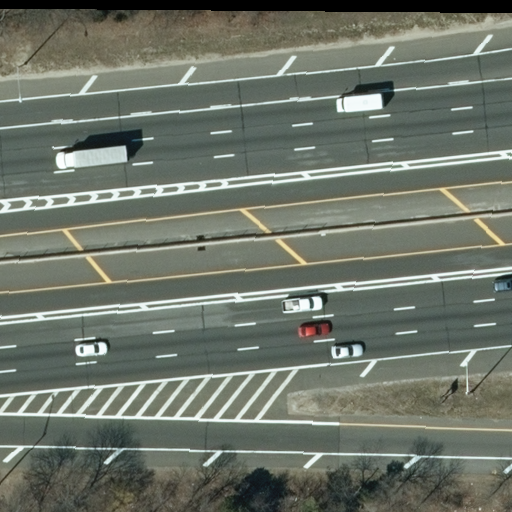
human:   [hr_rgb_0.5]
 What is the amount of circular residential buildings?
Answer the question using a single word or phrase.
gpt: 0

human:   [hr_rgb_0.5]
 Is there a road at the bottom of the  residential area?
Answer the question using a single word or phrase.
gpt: no

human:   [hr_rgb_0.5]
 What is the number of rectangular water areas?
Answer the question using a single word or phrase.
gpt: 0

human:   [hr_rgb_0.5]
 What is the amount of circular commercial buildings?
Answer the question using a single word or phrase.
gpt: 0

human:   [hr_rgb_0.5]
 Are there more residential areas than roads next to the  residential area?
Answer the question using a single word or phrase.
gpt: no

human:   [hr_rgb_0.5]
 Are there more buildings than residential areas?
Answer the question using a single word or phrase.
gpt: no

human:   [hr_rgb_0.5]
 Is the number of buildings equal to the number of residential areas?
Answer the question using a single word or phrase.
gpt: no

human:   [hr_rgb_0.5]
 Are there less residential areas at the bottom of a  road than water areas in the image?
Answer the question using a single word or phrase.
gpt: no

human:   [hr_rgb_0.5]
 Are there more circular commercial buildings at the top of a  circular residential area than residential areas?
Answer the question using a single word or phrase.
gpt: no

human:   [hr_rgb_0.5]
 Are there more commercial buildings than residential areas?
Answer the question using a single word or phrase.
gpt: no

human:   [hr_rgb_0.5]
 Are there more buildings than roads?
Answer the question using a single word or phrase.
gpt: no

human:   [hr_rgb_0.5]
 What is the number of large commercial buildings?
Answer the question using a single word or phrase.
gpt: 0

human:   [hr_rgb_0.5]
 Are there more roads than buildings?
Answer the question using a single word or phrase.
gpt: yes

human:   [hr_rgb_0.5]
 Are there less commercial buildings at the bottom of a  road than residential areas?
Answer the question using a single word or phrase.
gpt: yes

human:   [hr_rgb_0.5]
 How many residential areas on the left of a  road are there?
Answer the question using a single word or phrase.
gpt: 0

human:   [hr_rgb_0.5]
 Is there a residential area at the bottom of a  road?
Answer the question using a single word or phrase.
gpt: yes

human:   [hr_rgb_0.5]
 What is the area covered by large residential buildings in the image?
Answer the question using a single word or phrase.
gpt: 0m2

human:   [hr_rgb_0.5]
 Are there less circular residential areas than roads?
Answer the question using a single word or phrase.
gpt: yes

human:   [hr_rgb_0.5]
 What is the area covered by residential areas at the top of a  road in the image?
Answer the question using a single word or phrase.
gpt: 0m2

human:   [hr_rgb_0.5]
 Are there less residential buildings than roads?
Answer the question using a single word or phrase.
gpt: yes

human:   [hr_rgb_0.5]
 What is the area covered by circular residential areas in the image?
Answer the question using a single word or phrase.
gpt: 0m2

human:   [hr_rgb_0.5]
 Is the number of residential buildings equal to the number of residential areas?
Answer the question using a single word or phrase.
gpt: no

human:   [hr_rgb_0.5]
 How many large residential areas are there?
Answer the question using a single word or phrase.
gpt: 1

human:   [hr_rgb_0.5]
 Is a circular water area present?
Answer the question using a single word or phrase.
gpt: no

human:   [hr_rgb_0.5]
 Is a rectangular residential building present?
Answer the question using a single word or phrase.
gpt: no

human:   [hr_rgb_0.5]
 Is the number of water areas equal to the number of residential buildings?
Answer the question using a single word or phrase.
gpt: yes

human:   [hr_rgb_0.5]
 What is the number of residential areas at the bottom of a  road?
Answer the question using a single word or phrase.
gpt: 1

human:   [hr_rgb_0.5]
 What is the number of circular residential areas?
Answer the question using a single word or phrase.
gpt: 0

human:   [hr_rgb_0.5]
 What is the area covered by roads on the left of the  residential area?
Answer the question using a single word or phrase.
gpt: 0m2

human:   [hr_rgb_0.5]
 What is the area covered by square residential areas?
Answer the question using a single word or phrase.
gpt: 0m2

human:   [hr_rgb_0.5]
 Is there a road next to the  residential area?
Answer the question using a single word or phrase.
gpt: yes

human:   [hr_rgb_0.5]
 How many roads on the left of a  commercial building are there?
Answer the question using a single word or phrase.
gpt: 0

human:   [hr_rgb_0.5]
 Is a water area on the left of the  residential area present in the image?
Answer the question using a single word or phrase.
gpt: no

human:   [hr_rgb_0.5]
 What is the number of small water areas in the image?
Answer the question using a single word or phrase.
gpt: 0

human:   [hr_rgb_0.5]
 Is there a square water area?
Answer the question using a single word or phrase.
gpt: no

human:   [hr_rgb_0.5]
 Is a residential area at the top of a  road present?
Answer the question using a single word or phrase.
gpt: no